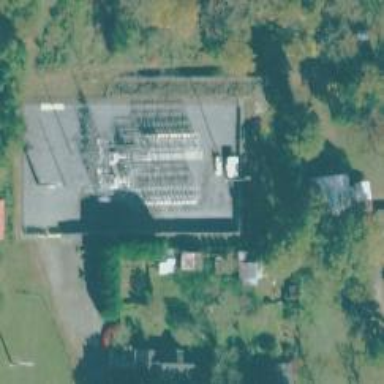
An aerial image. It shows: There is distribution substation enclosed by fence.